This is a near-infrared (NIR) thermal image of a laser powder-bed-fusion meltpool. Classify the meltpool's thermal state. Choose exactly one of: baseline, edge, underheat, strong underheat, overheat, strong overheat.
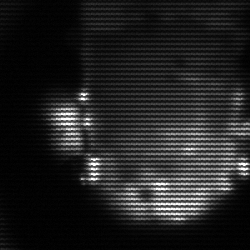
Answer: baseline